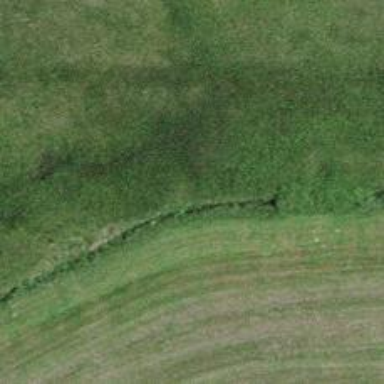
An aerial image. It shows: Ditch in the surroundings.